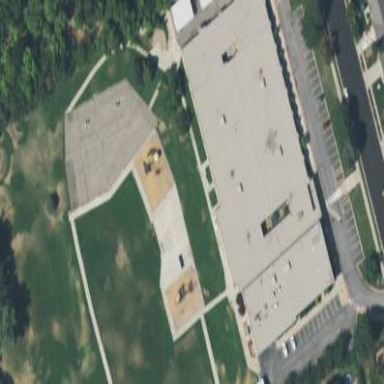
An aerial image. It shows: Elementary school building.